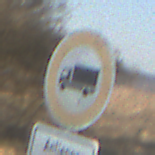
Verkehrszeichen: VerbotFuerKraftfahrzeugeUeberDreiKommaFuenfTonnen
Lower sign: PersonengruppenFrei2
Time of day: MorningAfternoon
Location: Outdoor (Nature)
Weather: PartlyCloudy
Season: NotSpecified
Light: Natural